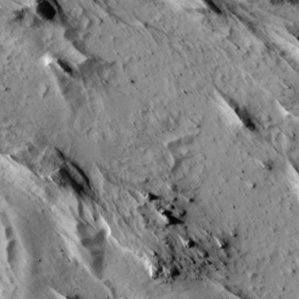
Label: non_frost